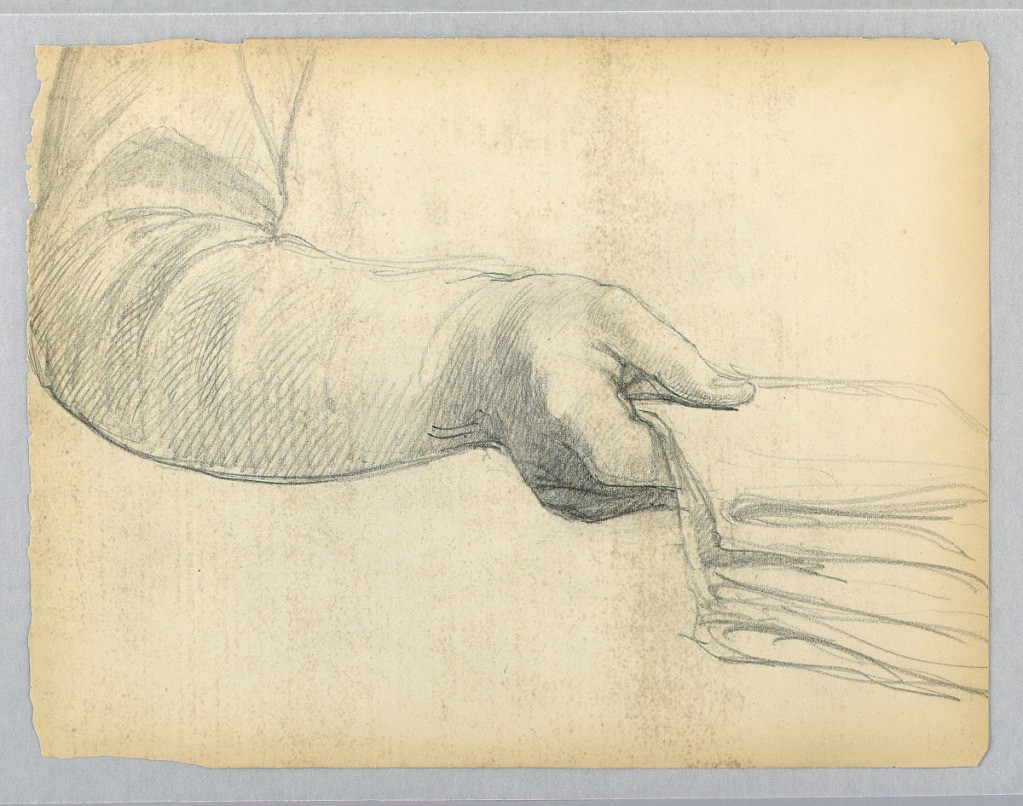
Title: Study of Right Arm
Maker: Daniel Huntington, American, 1816–1906
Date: ca. 1885
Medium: Graphite on paper
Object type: Drawing
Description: Possibly study for portrait. Right arm, holding papers. Verso: Sketch of feet, seen from the front.